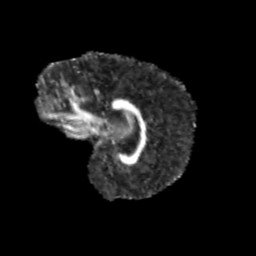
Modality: FA
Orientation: sagittal
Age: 12
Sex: female
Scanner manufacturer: siemens
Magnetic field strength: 3 T
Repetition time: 3.8 s
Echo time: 0.07 s